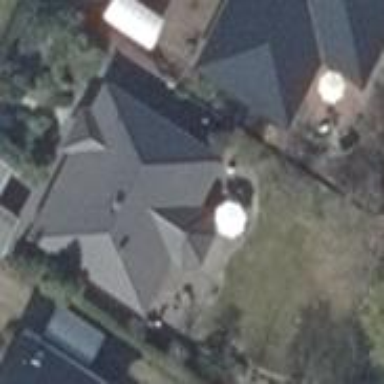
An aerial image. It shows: Detached building with hipped roof shape.